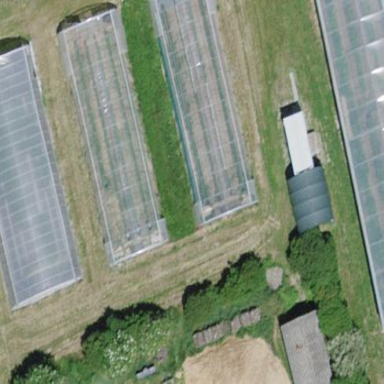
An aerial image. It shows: Area dedicated to greenhouse horticulture.